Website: home-depot
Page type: account-dashboard
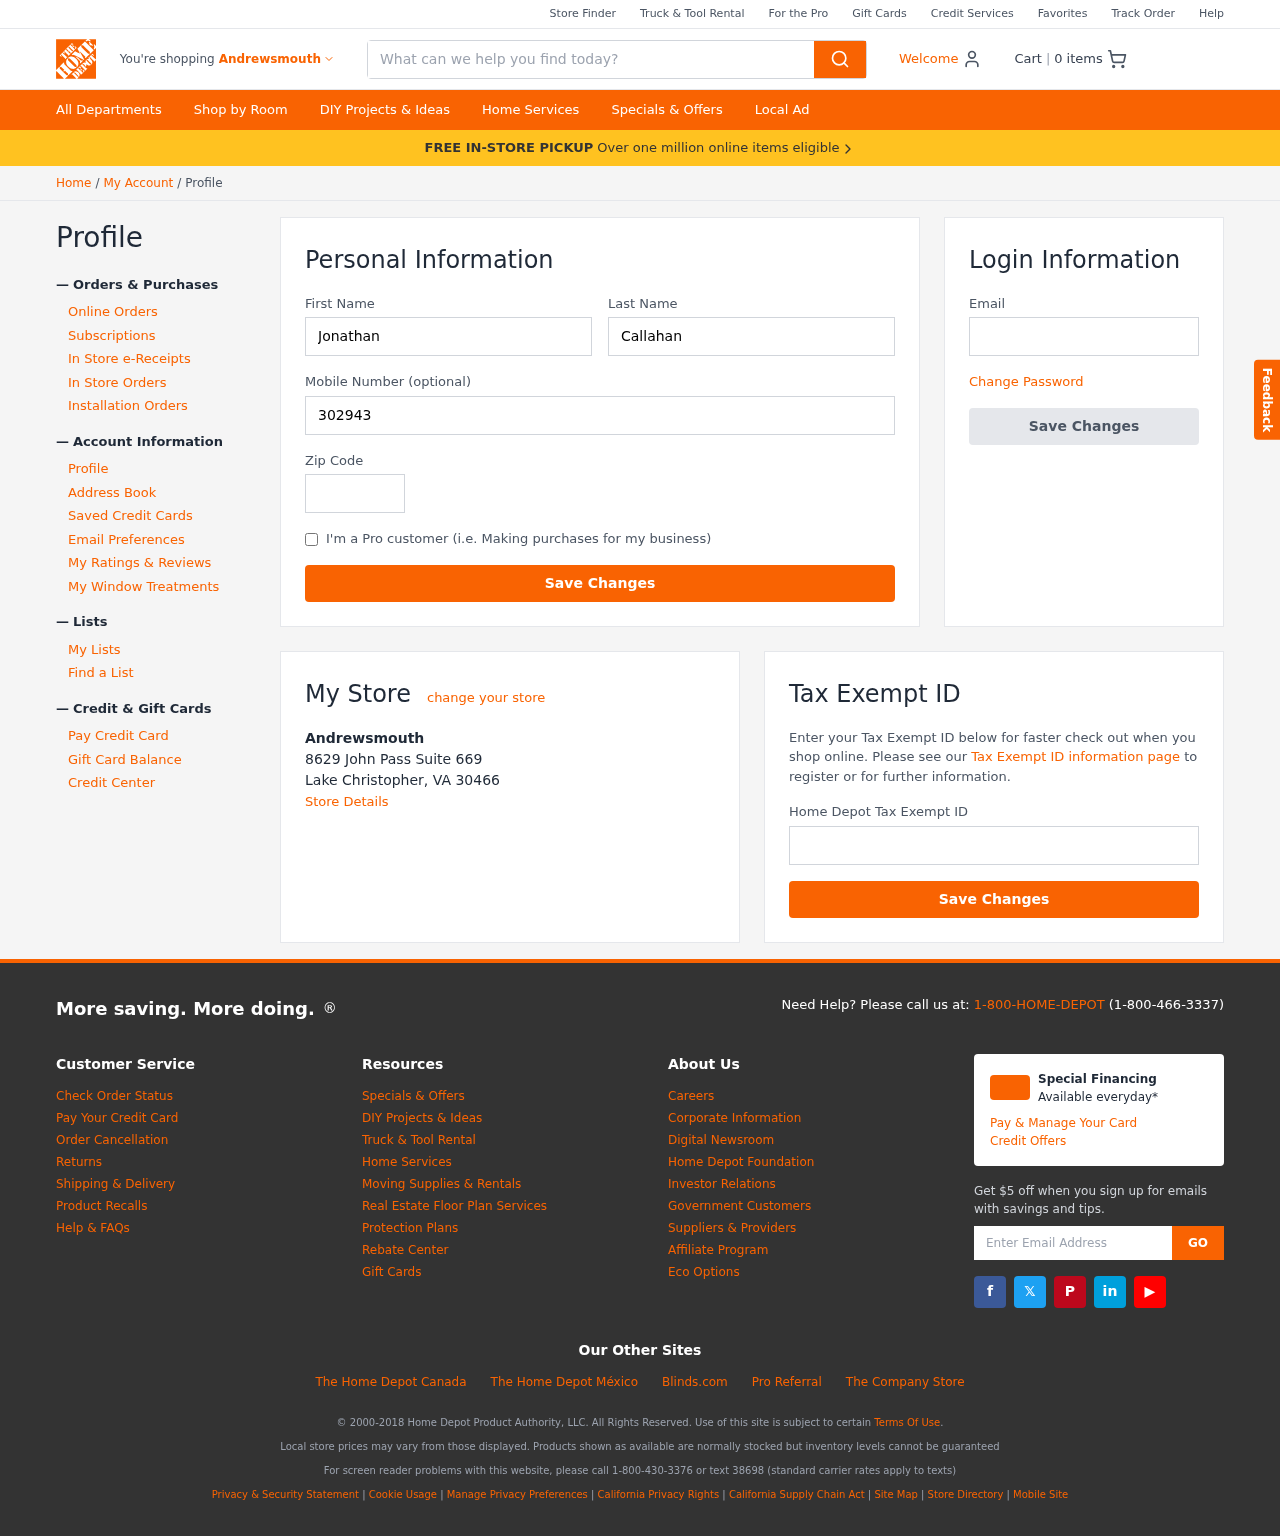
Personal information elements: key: PII_CITY
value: Andrewsmouth
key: PII_EMAIL
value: jonathancallahan@yahoo.com
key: PII_FIRSTNAME
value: Jonathan
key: PII_LASTNAME
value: Callahan
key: PII_LOCATION1_CITY_STATE_ZIP
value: Lake Christopher, VA 30466
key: PII_LOCATION1_NAME
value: Andrewsmouth
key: PII_LOCATION1_STREET
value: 8629 John Pass Suite 669
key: PII_PHONE
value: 3029439402
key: PII_POSTCODE
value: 61562
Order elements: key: ORDER_NUM_ITEMS
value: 0
Search elements: key: HEADER_SEARCH
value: What can we help you find today?